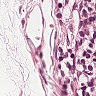
Metastatic tissue present: no